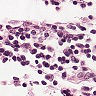
Metastatic tissue present: no